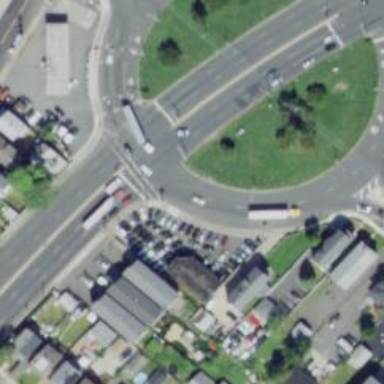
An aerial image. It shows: Secondary road with circular junction.